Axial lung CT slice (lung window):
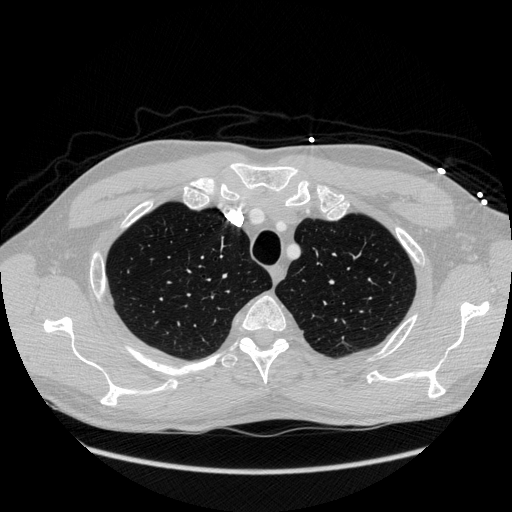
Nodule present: no